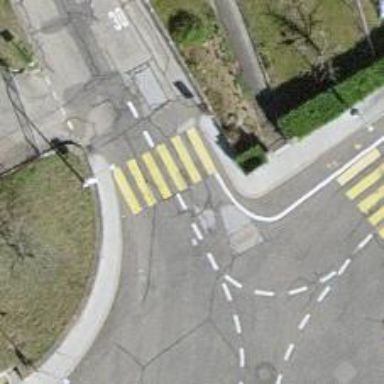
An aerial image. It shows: Marked road crossing.